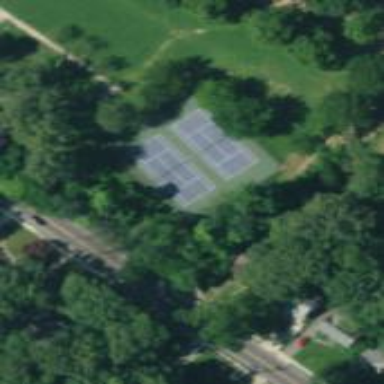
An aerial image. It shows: Tennis court with hard court surface on pitch designated for leisure land.